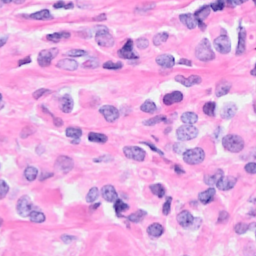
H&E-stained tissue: Breast